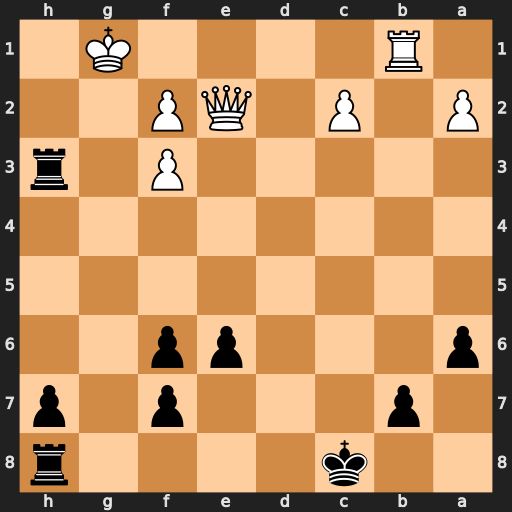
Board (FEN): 2k4r/1p3p1p/p3pp2/8/8/5P1r/P1P1QP2/1R4K1
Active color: b
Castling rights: -
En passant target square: -
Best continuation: Rg8+ Kf1 Rh1#